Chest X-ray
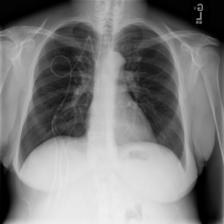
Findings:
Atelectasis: negative
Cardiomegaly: negative
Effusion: negative
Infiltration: negative
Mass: negative
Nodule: negative
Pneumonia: negative
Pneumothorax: negative
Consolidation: negative
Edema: negative
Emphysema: negative
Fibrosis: negative
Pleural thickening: negative
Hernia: negative